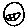
Label: smiley face